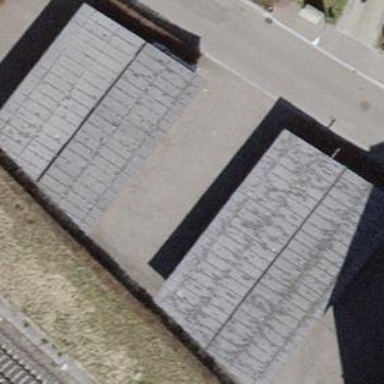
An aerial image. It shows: View of roof of building.